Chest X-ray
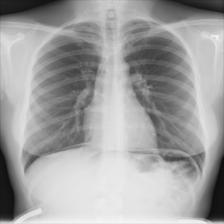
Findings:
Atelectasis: negative
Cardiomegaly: negative
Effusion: negative
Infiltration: negative
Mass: negative
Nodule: negative
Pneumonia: negative
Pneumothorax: negative
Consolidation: negative
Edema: negative
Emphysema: negative
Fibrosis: negative
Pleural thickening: negative
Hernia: negative